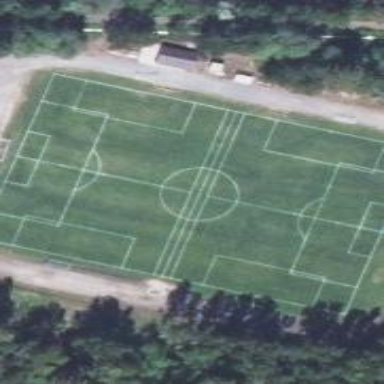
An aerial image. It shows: Soccer pitch for leisureland activities.